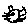
Label: cat